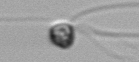
Label: flagellate_morphotype1